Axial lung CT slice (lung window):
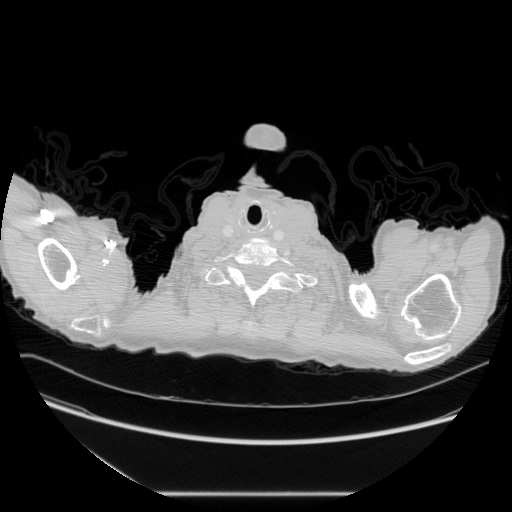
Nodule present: no